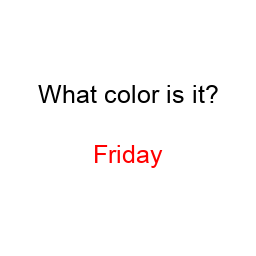
Color: red
Background color: white
Question text color: black